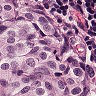
Metastatic tissue present: yes